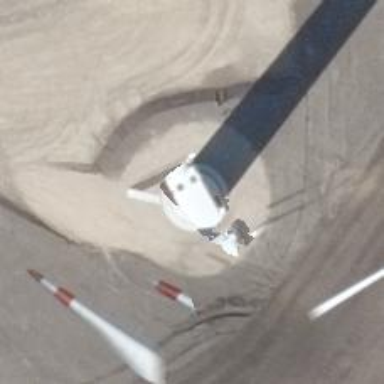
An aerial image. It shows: Wind generator in the form of horizontal axis wind turbine.